Interaction volume radius: 10 \u00c5
Interaction volume height: 30 \u00c5
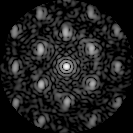
Disorder parameter: 0.4517